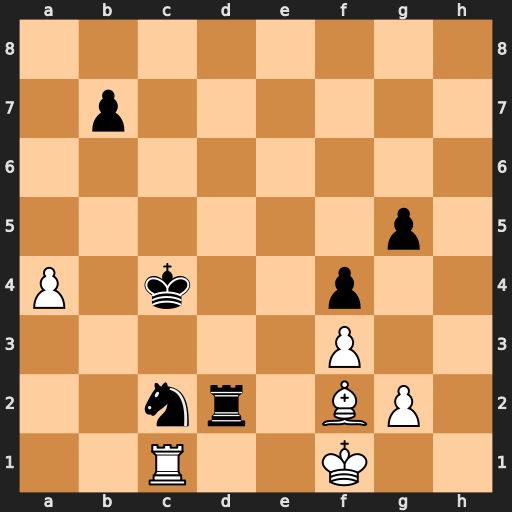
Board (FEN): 8/1p6/8/6p1/P1k2p2/5P2/2nr1BP1/2R2K2
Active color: w
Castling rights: -
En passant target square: -
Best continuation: Be1 Rd6 Rxc2+